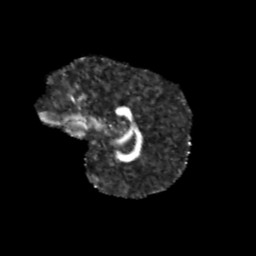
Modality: FA
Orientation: sagittal
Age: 11
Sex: male
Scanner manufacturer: siemens
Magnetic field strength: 3 T
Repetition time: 3.8 s
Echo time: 0.07 s